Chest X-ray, PA view. Patient: 61 years old, sex M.
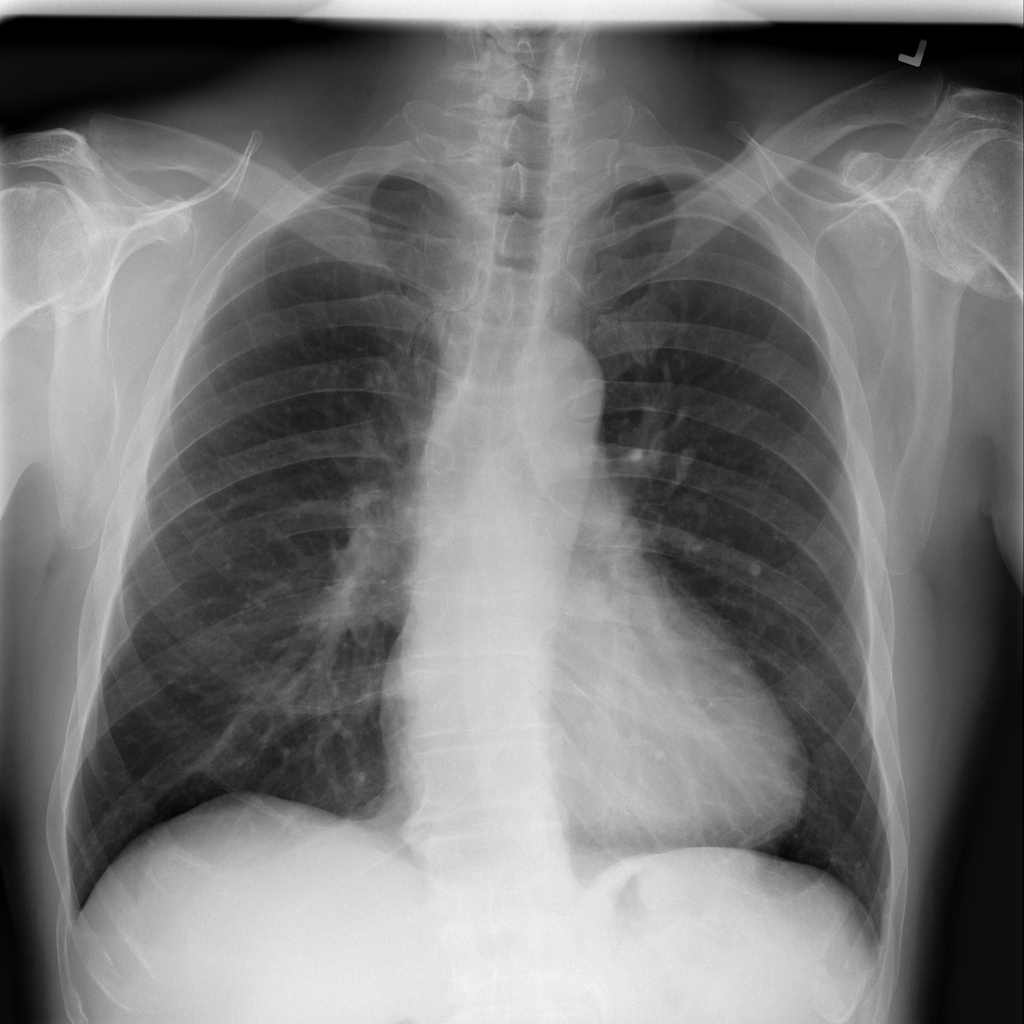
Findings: Effusion